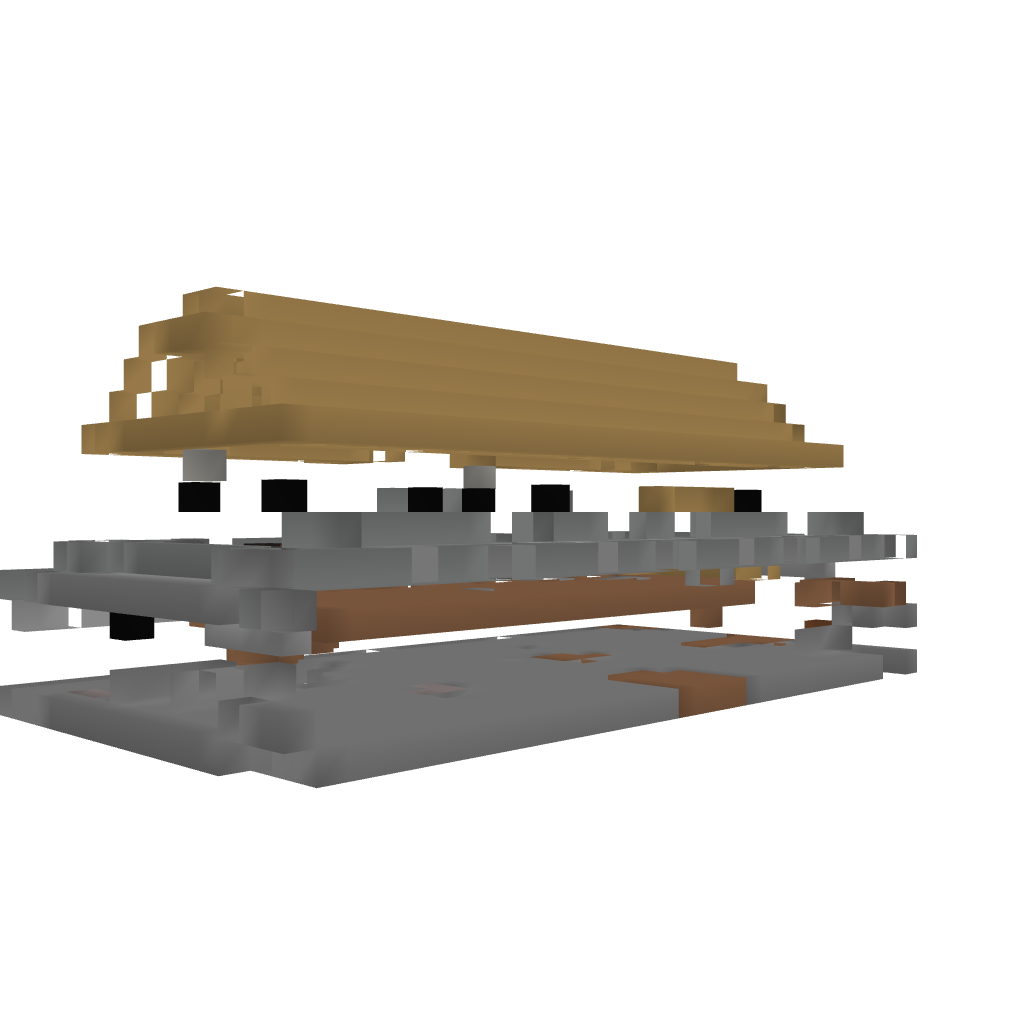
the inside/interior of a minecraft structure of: Lovely small house